Question: I was watching a video (<URL> and here is a picture from it.

My question is: Couldn't class AB be created without using interfaces Such that you hold the A and B objects inside and call them? What information am I throwing away when I say that interface can be ignored.
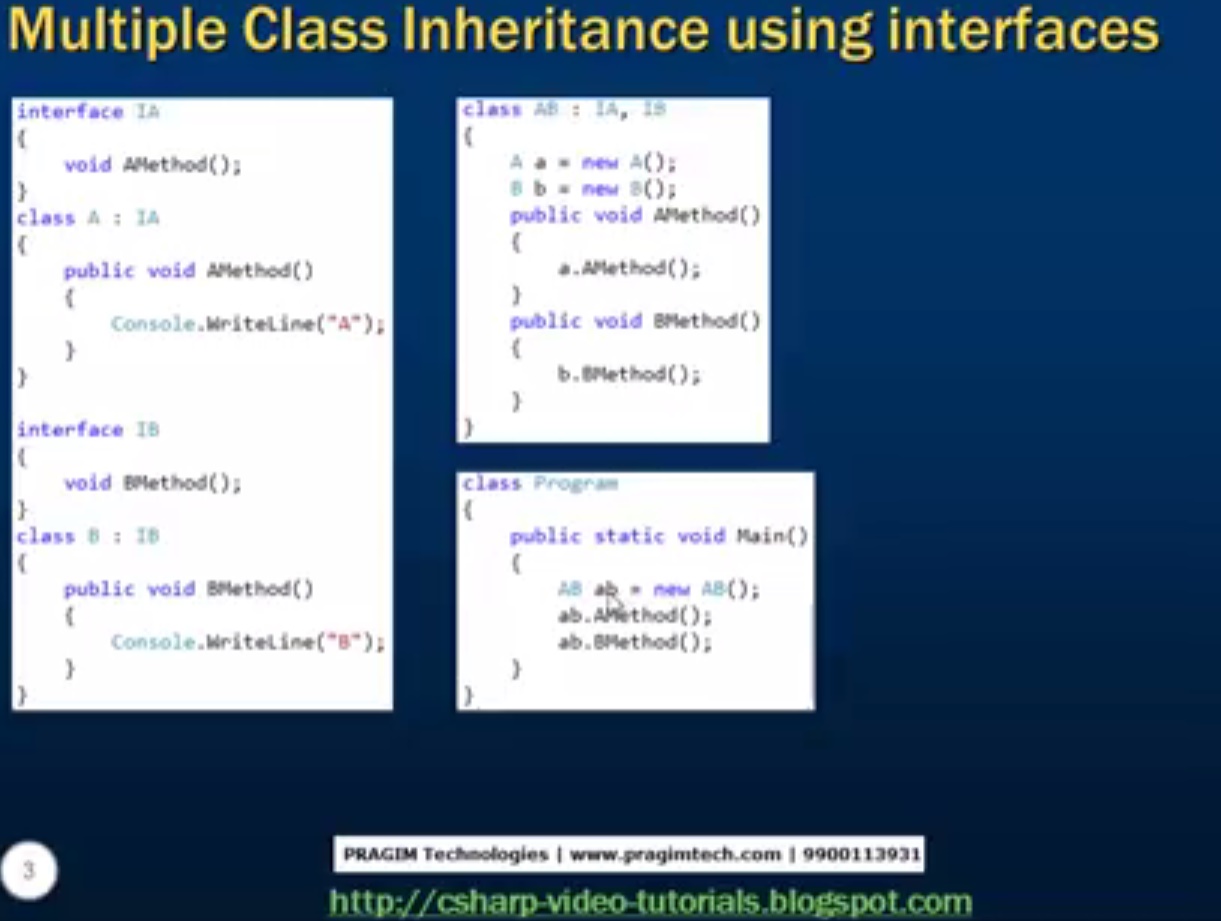
Answer: By implementing 'IA' and 'IB' class 'AB' can be used wherever 'IA' or 'IB' are expected:
'''
void doSomethingWithIA(IA item)
{
item.AMethod();
}
...
AB ab = new AB();
doSomethingWithIA(ab);
'''
If 'AB' had just the same Method names as 'IA' and 'IB' 'doSomethingWithIA()' would not accept it as argument.